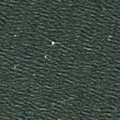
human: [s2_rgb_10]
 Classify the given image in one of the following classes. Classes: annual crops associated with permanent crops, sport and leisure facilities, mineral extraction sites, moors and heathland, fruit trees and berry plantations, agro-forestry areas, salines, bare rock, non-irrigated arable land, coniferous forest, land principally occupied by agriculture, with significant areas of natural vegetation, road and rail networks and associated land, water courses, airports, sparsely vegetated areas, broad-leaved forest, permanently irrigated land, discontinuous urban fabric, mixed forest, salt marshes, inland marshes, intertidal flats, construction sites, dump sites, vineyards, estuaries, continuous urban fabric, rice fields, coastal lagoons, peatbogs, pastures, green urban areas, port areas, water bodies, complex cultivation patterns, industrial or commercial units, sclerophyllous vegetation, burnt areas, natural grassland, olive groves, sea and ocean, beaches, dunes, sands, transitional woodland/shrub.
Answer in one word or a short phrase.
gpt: sea and ocean